Aerial crown-view tile of a tropical tree (Barro Colorado Island, Panama), acquired 20240813:
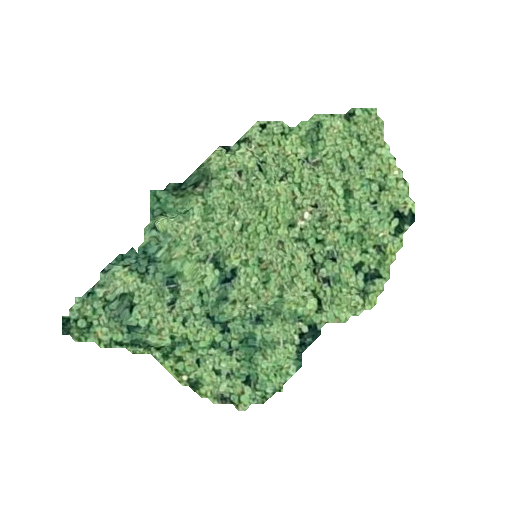
Species: Ochroma pyramidale
GBIF accepted scientific name: Ochroma pyramidale
Crown area: 93.0 m²